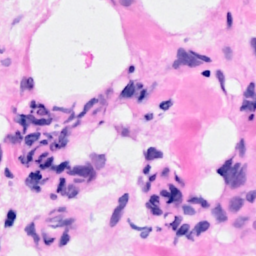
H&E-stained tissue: Breast